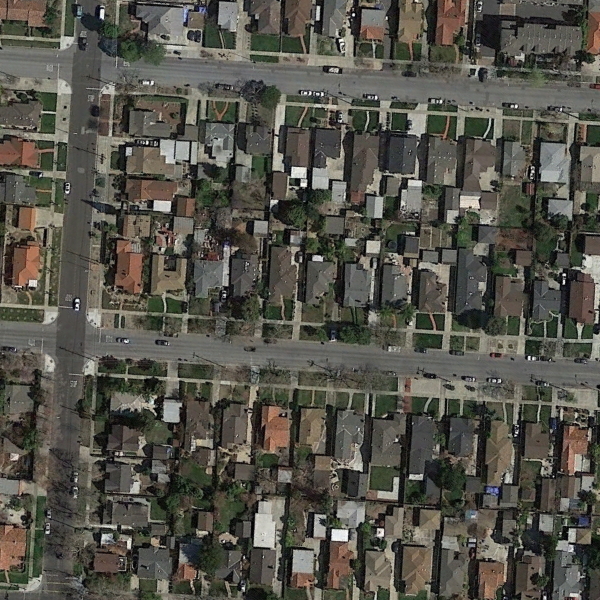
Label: DenseResidential